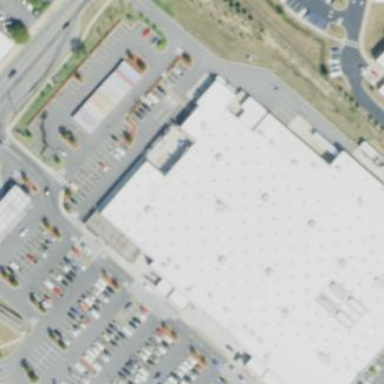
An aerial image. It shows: Retail building housing supermarket.